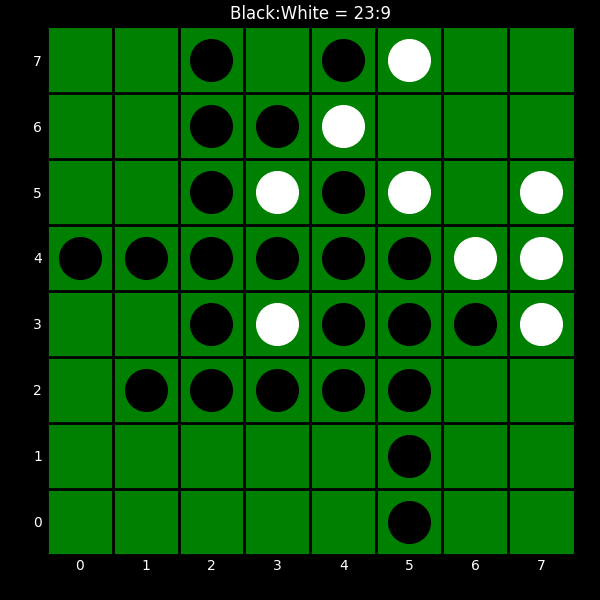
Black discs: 23
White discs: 9